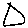
Label: triangle